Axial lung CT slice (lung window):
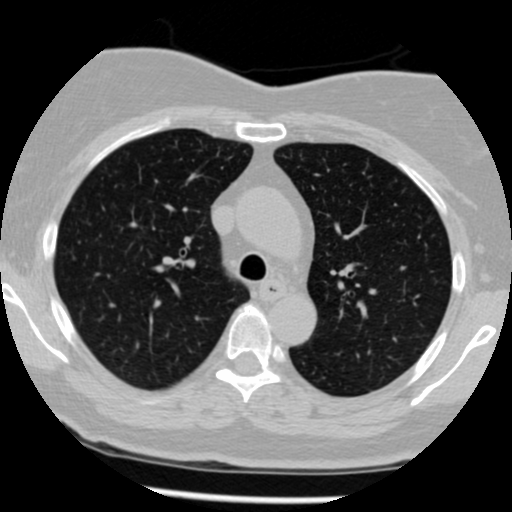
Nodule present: no